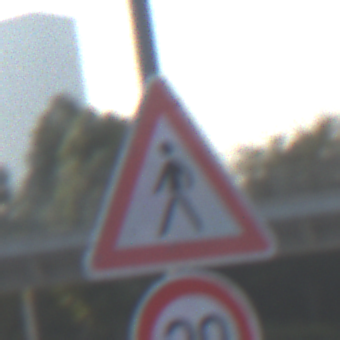
Verkehrszeichen: FussgaengerRechts
Zusatzzeichen unten: Geschwindigkeit20
Umgebung: Outdoor, Urban
Tageszeit: SunriseSunset
Wetter: Clear
Licht: Natural
Jahreszeit: NotSpecified
Kontrast: MediumContrast